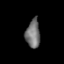
Tissue: prostate
Cell type: Fibroblasts
Senescence score: 0.7192
Nuclear area (px): 402
Mean DAPI intensity: 111.846